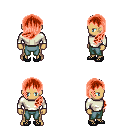
a pixel art fantasy rpg character, male body template, human, tanned skin, white long-sleeve shirt, teal pants, red left-swept hairstyle, ghillies, four views (front, back, left, right), 2x2 character sprite sheet, small pixel art, hard edges, no anti-aliasing